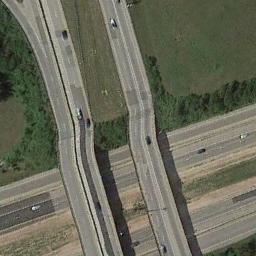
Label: overpass